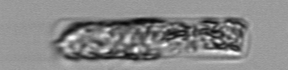
Label: Dactyliosolen_fragilissimus